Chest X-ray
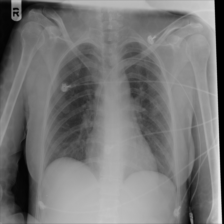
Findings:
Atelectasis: negative
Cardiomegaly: negative
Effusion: negative
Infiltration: negative
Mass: negative
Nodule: negative
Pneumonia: negative
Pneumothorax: negative
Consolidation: negative
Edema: negative
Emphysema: negative
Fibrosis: negative
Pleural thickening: negative
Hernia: negative